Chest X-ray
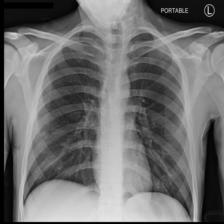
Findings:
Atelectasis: negative
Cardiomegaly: negative
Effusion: negative
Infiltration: negative
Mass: negative
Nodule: positive
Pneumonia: negative
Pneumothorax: negative
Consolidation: negative
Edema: negative
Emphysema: negative
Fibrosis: negative
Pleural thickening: negative
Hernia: negative